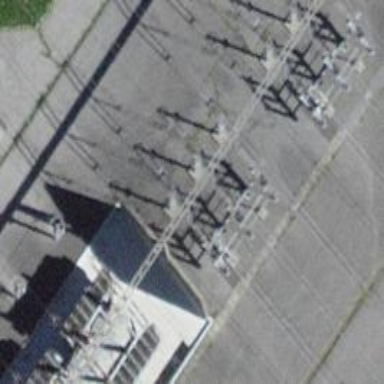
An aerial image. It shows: Power line with three cables.